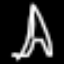
Label: The Eiffel Tower